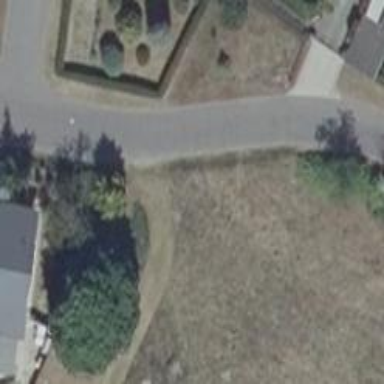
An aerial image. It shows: Smooth asphalt road in residential area.